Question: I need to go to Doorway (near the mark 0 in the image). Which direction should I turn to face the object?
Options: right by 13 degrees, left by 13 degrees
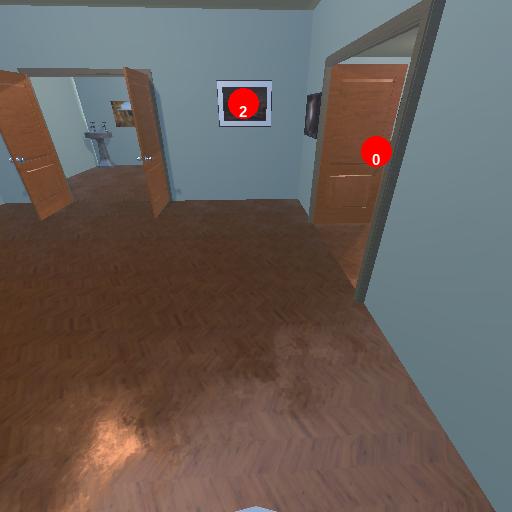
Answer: right by 13 degrees